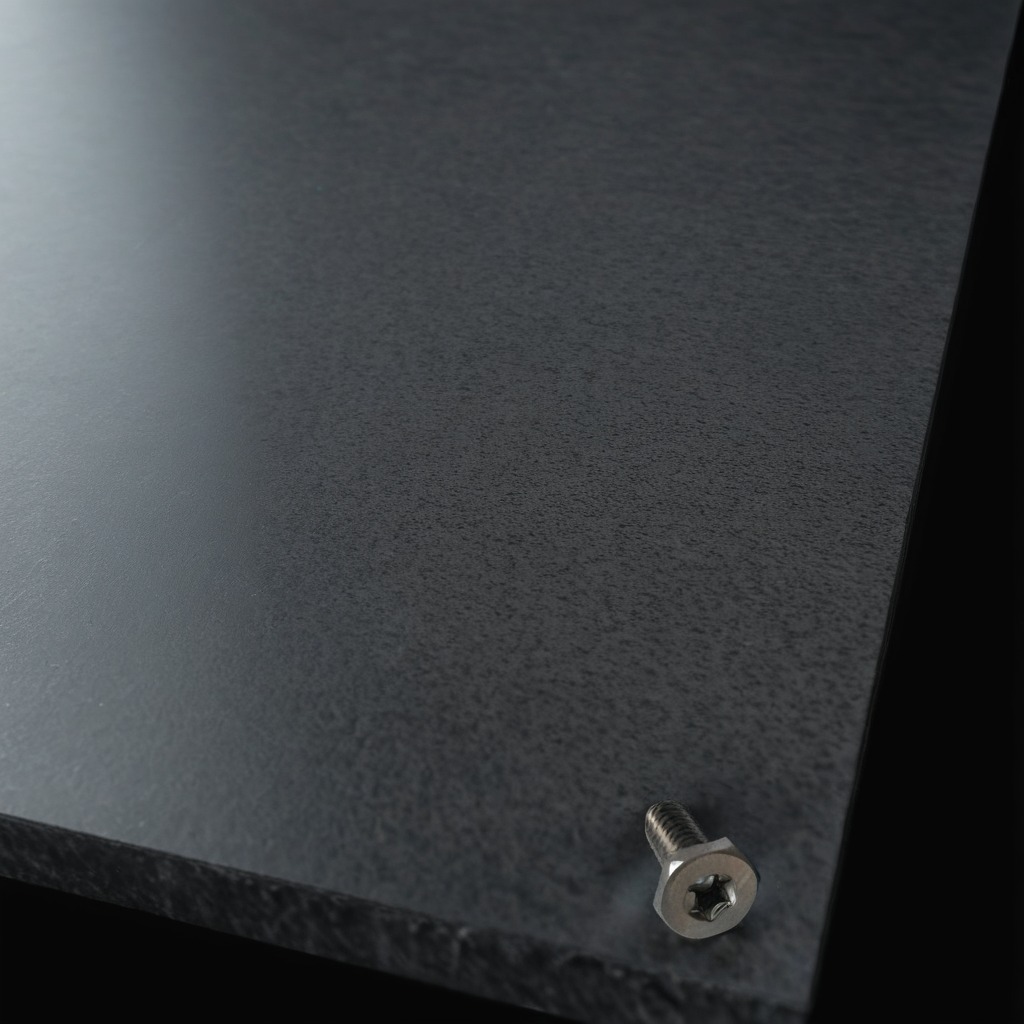
A metal screw is lying on the granite table.